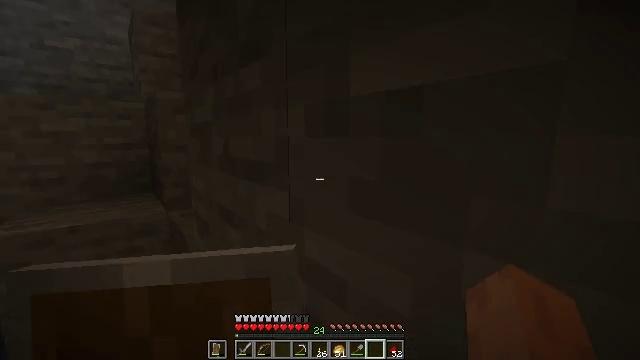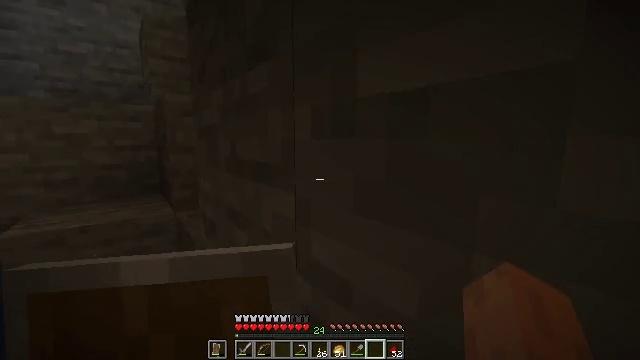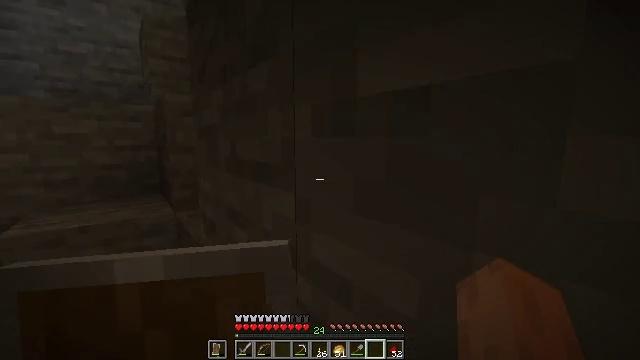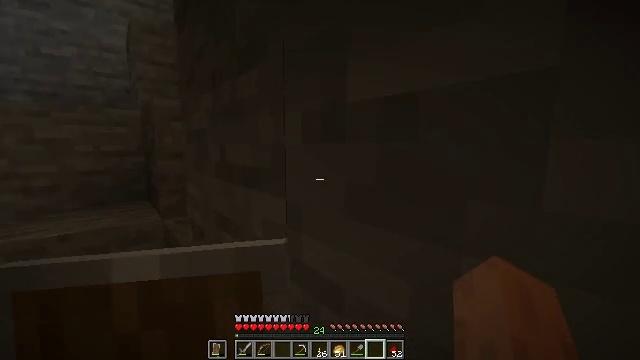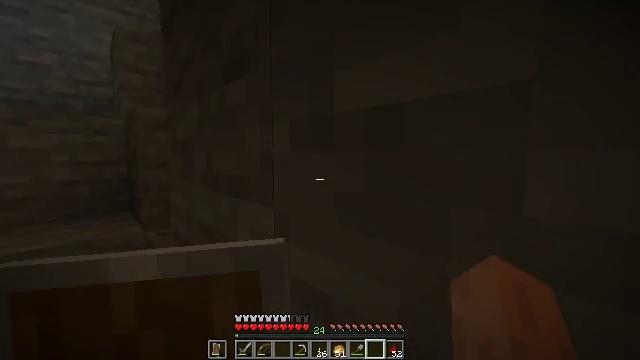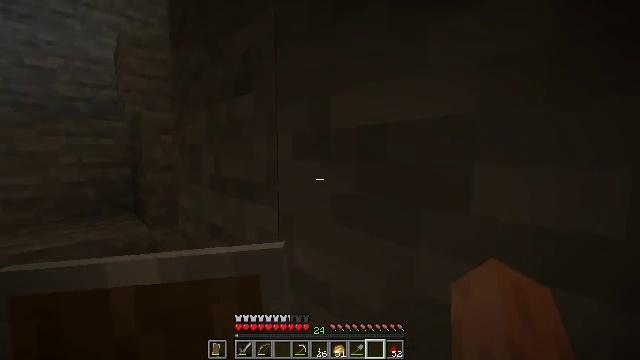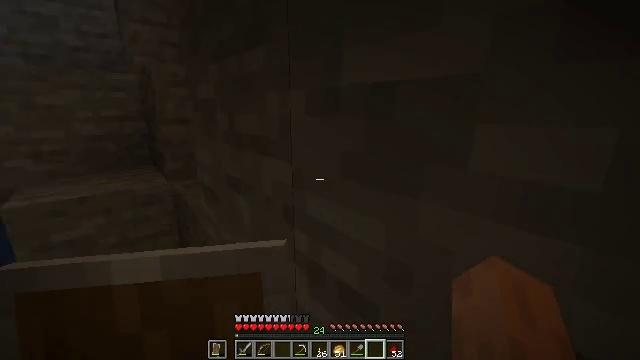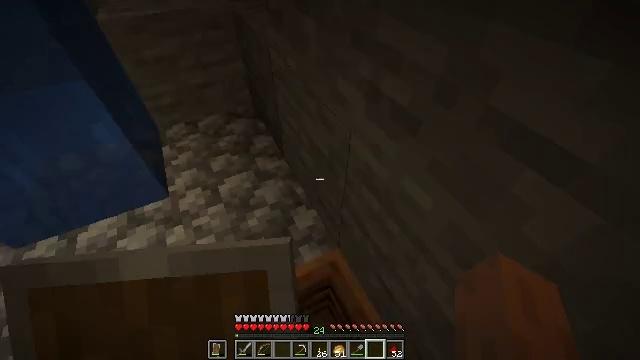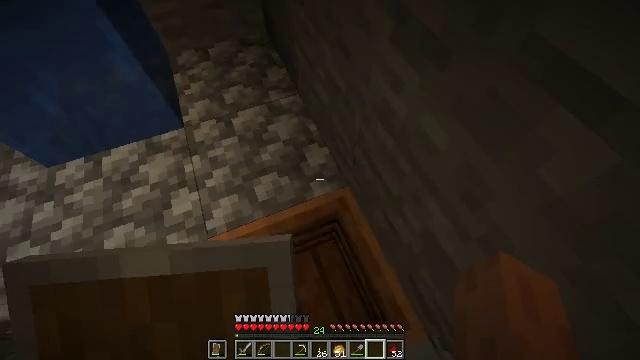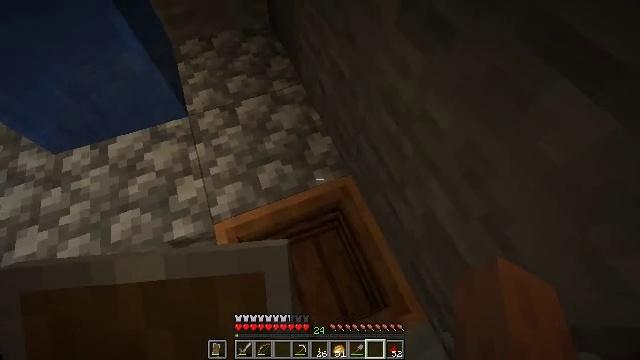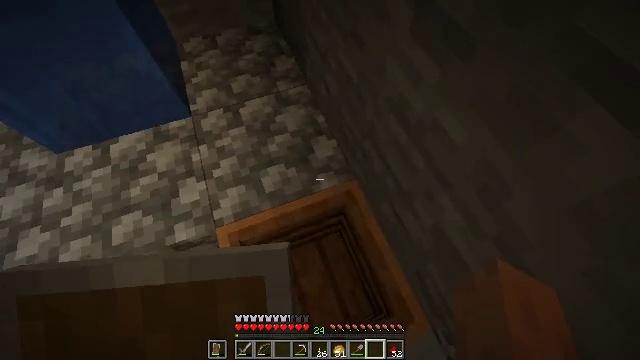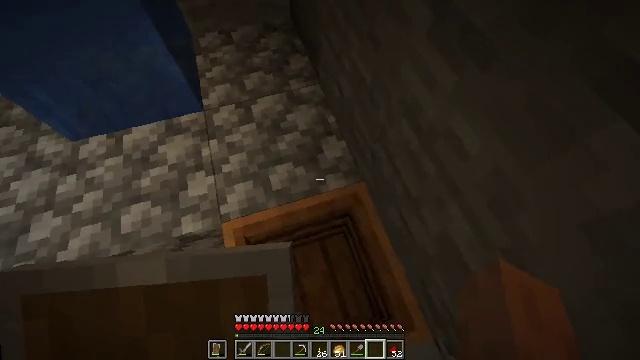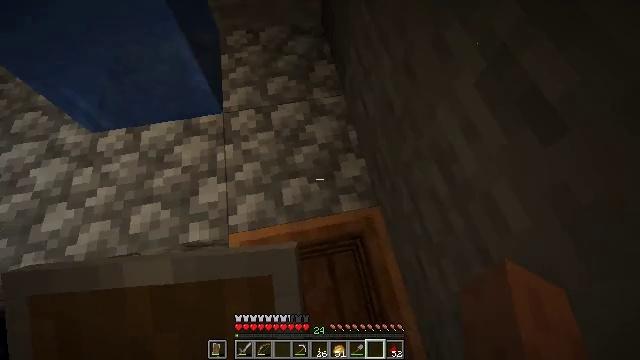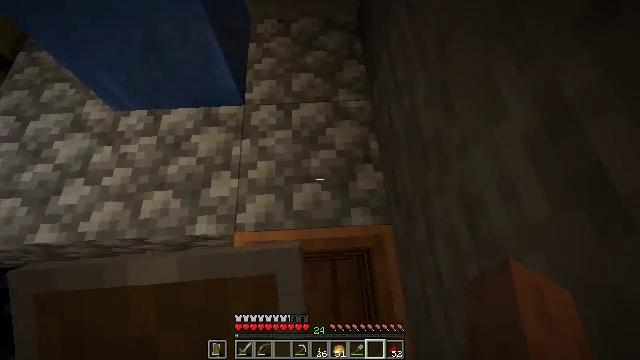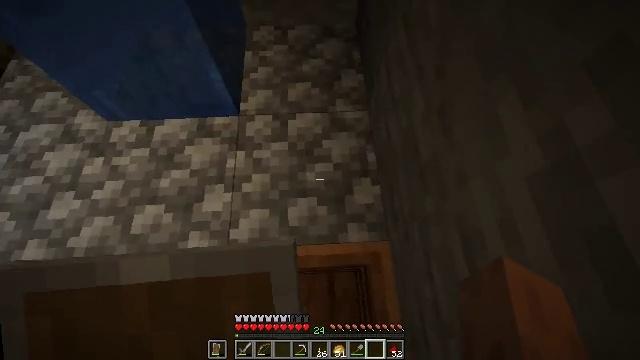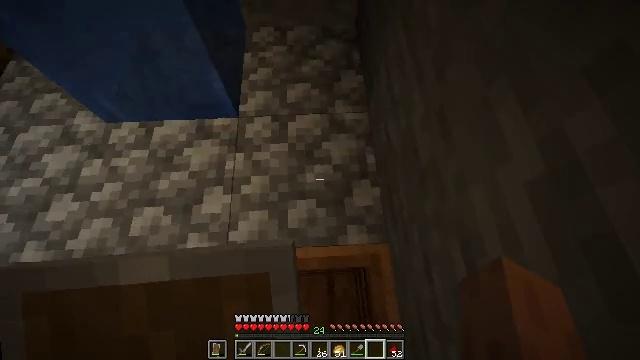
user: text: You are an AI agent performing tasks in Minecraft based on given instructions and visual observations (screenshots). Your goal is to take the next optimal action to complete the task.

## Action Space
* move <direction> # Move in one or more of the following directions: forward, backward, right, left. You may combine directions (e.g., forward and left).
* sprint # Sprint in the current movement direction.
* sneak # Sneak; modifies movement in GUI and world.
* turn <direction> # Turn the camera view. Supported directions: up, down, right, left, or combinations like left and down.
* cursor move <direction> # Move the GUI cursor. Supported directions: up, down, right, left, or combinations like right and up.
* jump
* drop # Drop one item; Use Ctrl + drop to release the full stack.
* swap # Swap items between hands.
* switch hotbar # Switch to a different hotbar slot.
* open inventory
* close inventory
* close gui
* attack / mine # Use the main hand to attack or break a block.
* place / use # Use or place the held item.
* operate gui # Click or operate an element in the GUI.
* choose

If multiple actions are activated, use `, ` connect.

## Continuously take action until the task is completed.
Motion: motion action
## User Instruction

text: Collect the piston into inventory.
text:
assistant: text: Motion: turn left
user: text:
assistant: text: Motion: no_op
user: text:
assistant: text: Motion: turn right and up
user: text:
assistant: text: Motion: turn right and up
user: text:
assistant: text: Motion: move back
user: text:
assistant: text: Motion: move back, turn left and down
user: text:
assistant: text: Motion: turn left and down
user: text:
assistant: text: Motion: turn left and down
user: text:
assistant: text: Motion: turn down
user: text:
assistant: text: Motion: move forward, turn left
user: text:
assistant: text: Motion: move forward, turn left
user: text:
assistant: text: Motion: move forward, turn left and down
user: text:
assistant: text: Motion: turn left and down
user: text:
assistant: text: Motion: no_op
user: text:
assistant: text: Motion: no_op
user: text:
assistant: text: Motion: turn up
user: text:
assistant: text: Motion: turn right and up
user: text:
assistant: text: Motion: turn right and up
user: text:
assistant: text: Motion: turn right and up
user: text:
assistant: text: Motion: turn right and up
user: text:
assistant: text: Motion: no_op
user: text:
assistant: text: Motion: turn right and up
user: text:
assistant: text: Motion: turn left and up
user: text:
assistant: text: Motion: turn up
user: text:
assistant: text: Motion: turn right and up
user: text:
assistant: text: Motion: turn up
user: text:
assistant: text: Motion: turn up
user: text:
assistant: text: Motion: turn up
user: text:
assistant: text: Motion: turn up
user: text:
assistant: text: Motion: use / place